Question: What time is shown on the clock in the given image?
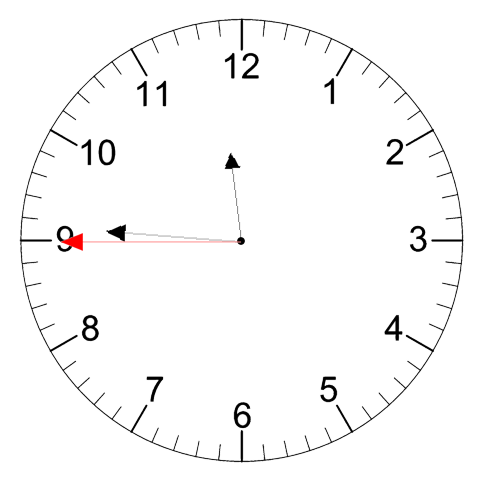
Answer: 11:45:45